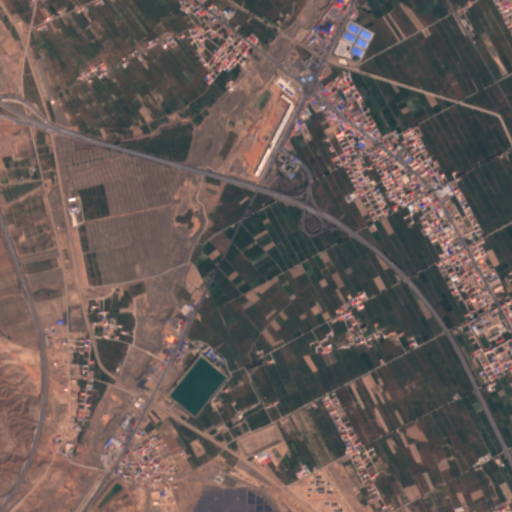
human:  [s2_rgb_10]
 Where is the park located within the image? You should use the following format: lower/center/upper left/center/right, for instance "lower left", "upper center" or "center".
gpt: The park is located in the upper right of the image.
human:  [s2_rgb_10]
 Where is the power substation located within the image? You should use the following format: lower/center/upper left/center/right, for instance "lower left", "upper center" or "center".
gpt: The power substation is located in the lower center of the image.
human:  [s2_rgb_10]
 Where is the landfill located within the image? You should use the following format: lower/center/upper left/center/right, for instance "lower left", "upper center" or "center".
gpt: There is no landfill in the image.